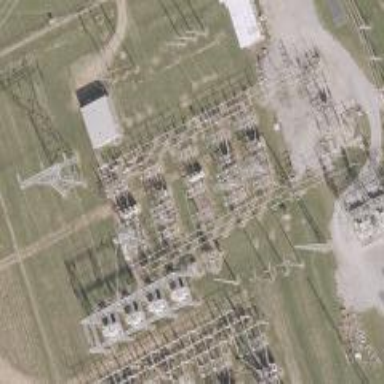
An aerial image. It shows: Switch used for power control.